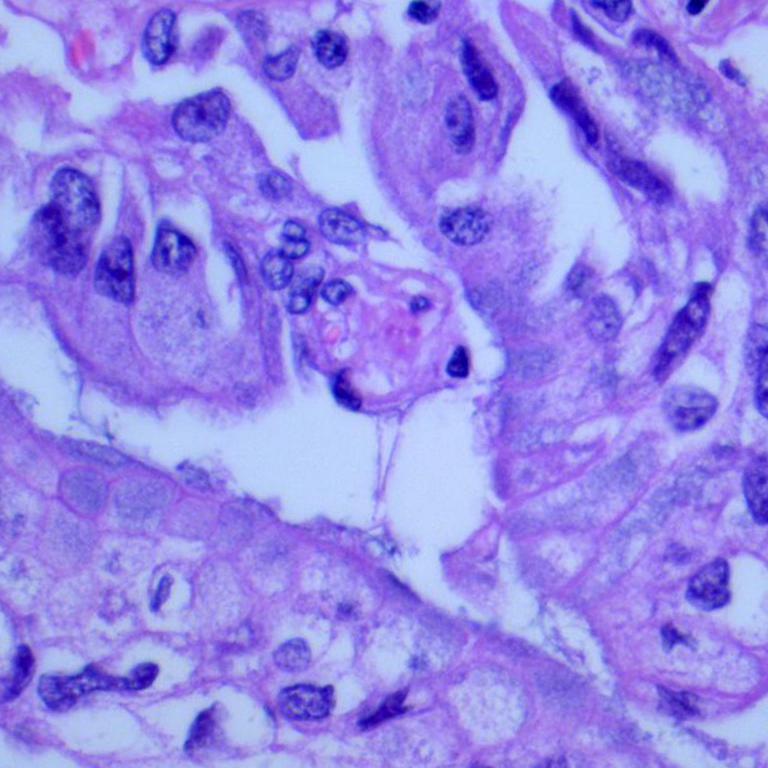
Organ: lung
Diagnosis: adenocarcinomas